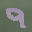
Label: 9